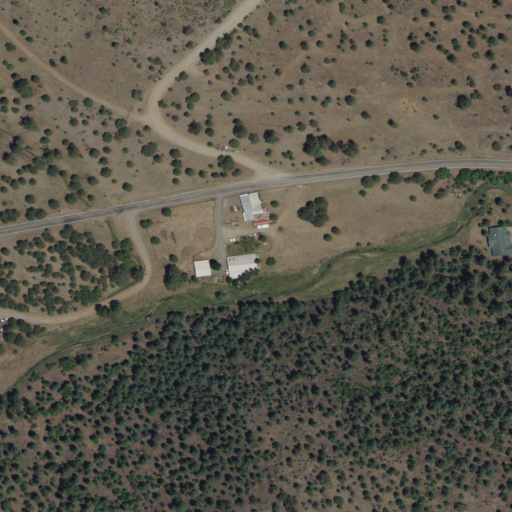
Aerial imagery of valley in New Mexico named Phillips Canyon containing evergreen forest, open development, low intensity development, shrub, and medium intensity development